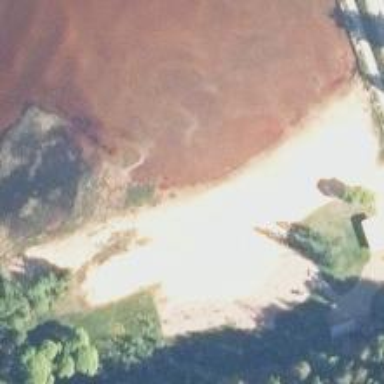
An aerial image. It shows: Beach area ideal for swimming.